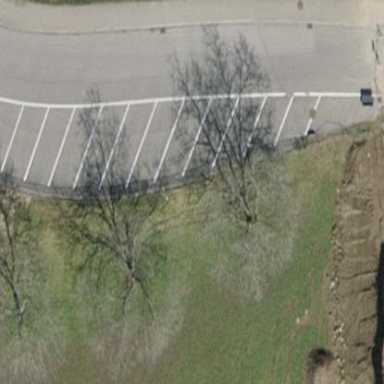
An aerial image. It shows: Street side parking area.